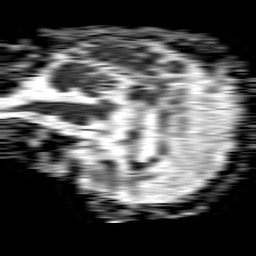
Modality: ADC
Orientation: sagittal
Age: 62
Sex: male
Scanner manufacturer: philips
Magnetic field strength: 1.5 T
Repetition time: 4.6 s
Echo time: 0.08517 s